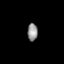
Tissue: lung
Cell type: Endothelial cells
Senescence score: 0.5867
Nuclear area (px): 173
Mean DAPI intensity: 147.029